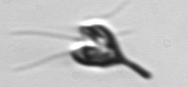
Label: Pyramimonas_longicauda